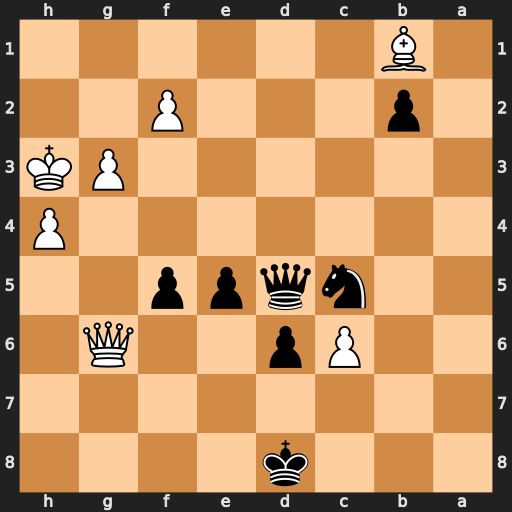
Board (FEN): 3k4/8/2Pp2Q1/2nqpp2/7P/6PK/1p3P2/1B6
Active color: b
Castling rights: -
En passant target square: -
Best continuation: Qh1#